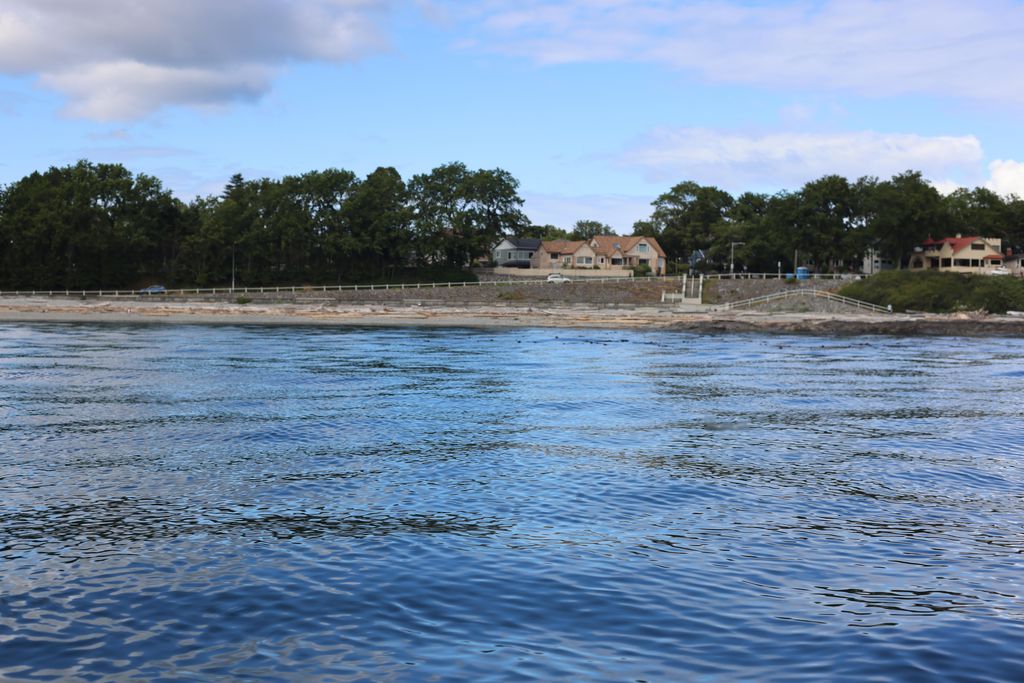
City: victoria